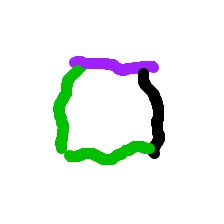
Shape: square